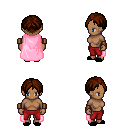
a pixel art fantasy rpg character, female body template, human, dark skin, pink cape, red pants, brown parted hairstyle, leather bracers, black slippers, four views (front, back, left, right), 2x2 character sprite sheet, small pixel art, hard edges, no anti-aliasing